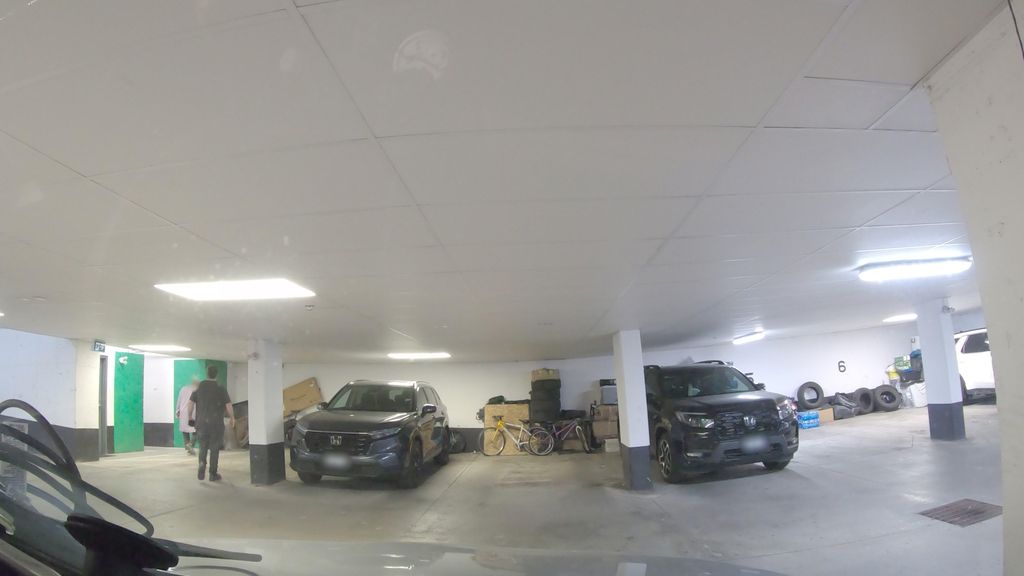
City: toronto